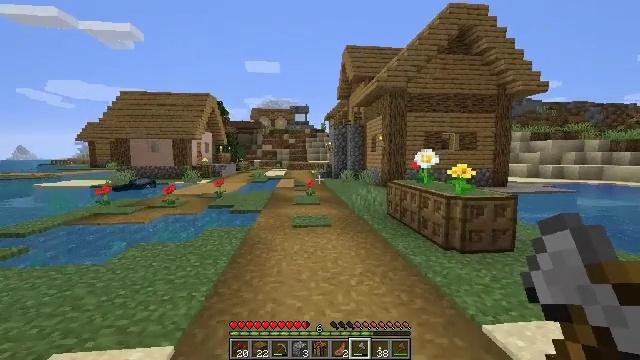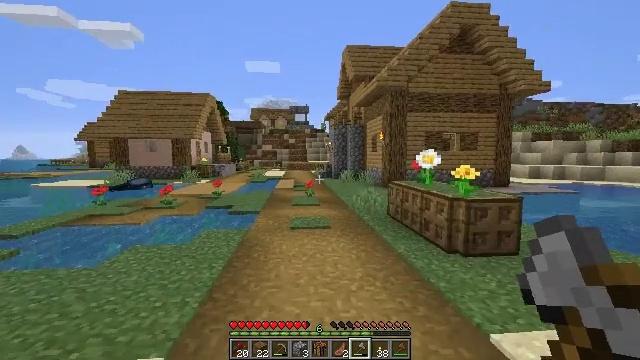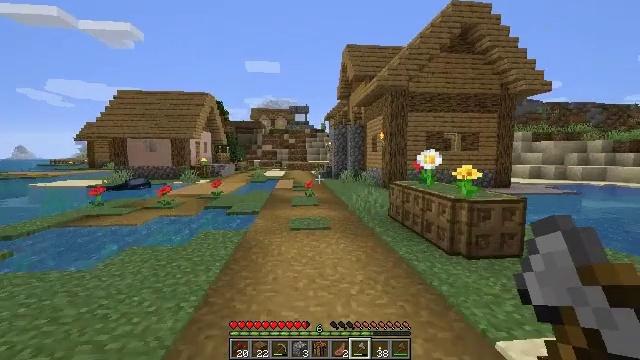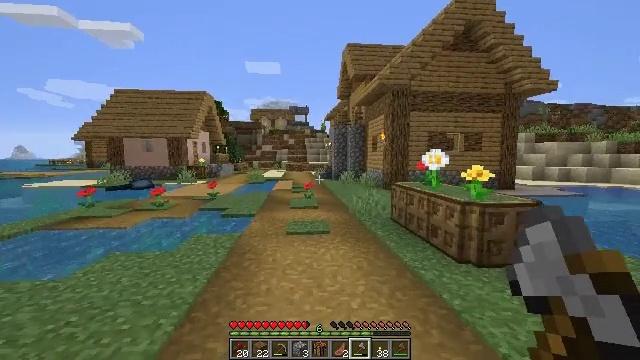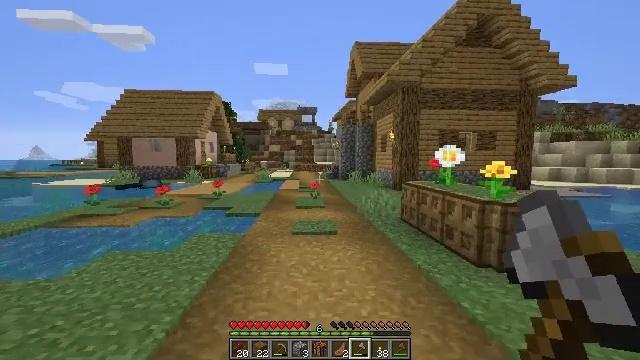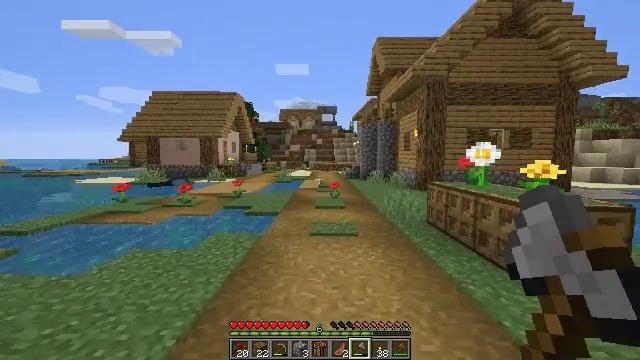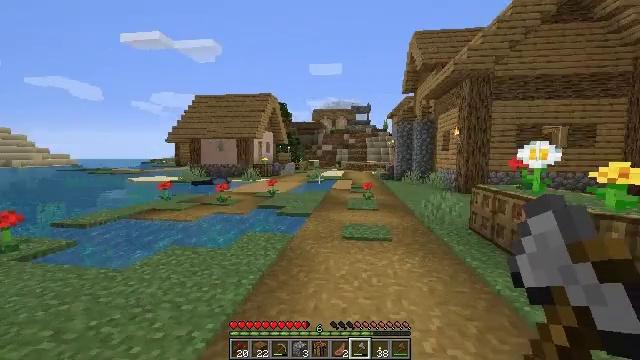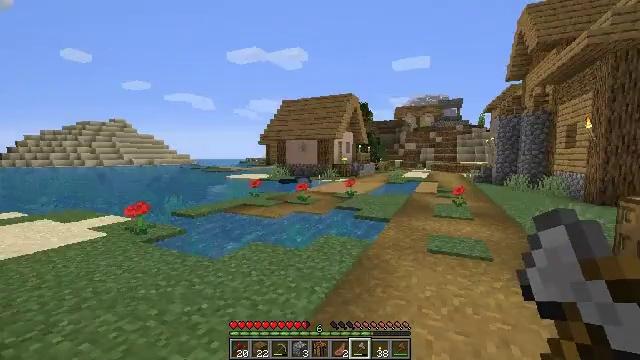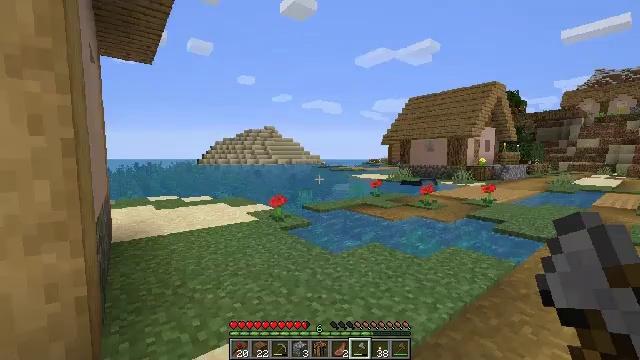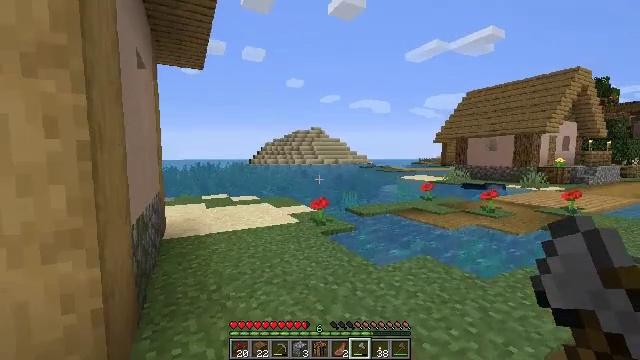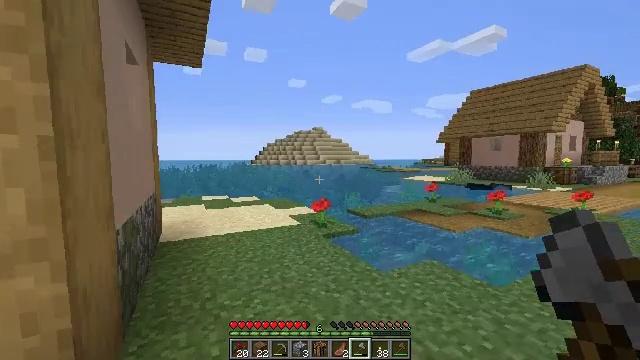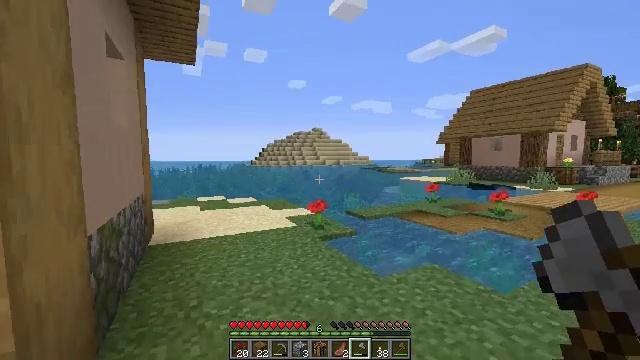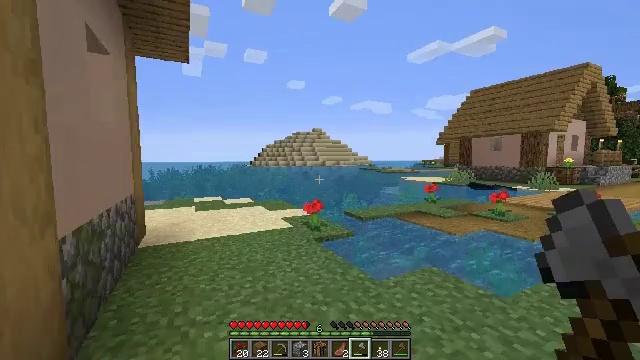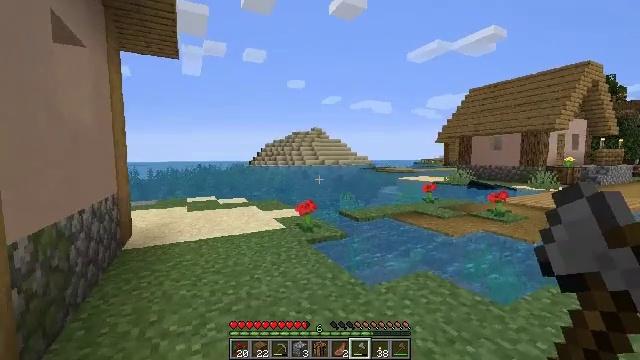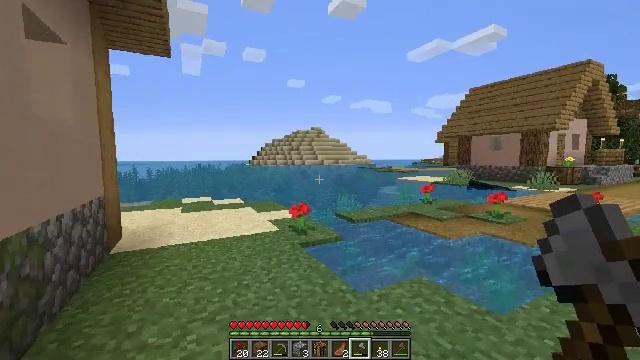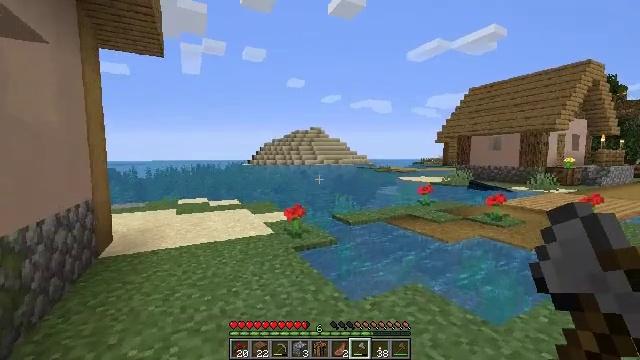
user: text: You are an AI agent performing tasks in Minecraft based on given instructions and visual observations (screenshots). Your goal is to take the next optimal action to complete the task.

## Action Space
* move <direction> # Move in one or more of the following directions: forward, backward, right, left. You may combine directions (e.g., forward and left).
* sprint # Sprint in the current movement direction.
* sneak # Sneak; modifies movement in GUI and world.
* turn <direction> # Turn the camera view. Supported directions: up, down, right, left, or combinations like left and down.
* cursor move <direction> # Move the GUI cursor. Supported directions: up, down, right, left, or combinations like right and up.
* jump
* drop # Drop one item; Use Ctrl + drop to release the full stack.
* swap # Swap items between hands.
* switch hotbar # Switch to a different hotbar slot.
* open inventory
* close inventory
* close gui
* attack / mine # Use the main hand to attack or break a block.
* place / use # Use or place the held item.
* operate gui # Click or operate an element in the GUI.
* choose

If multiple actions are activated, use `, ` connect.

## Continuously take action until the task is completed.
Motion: motion action
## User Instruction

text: Break the grass path to collect materials.
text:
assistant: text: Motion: move forward
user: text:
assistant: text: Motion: move forward
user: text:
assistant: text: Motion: move forward
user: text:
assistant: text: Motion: move forward, turn left
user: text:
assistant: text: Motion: move forward, turn left
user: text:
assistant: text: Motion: move forward, turn left
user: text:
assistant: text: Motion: move forward, turn left
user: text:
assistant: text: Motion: move forward, turn left
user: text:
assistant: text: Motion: move forward, turn left
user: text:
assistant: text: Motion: move forward
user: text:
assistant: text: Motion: move forward and move right
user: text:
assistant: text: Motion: move forward and move right
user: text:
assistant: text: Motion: move forward and move right
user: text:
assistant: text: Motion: move forward and move right
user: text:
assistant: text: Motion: move forward and move right
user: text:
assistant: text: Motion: move forward and move right
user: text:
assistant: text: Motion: move forward and move right
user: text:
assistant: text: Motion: move forward and move right
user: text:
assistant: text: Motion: move right, turn right
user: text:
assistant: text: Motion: move right, turn right
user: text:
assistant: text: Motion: move right, turn right
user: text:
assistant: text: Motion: move right, turn right
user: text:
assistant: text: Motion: move forward and move right, turn right
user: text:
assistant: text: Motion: move forward, turn right and up
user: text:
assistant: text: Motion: move forward, turn right
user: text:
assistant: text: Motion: turn right and up
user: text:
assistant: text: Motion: turn left and up
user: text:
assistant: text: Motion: no_op
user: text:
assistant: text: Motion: no_op
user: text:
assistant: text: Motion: no_op